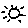
Label: sun